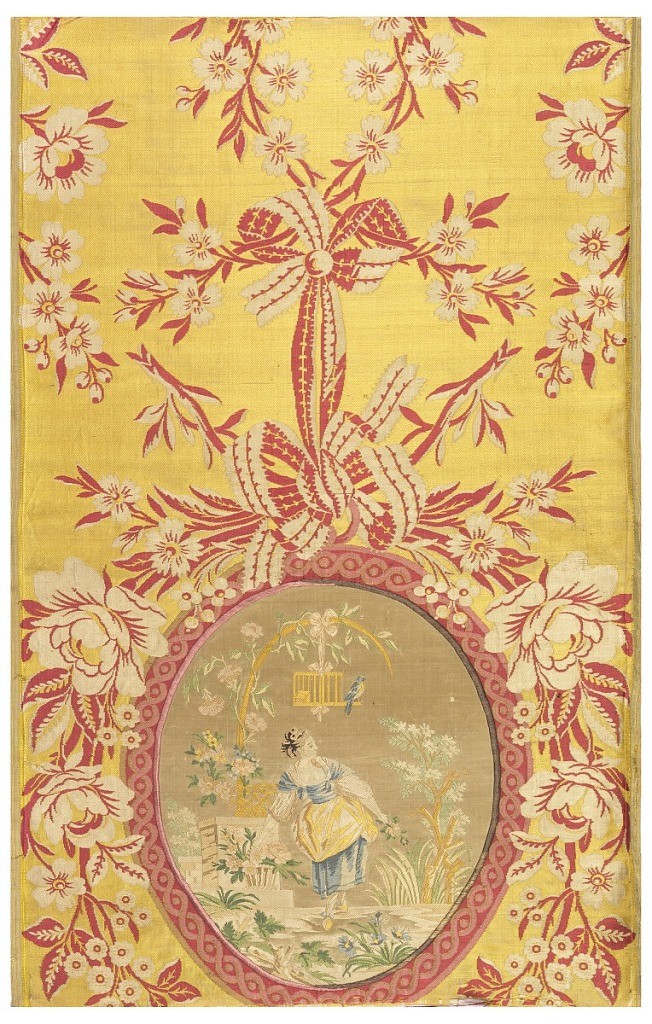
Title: Textile
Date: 18th–19th century
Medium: silk Technique: background fabric: plain weave with contiuous supplementary wefts Inset: 7&1 harness satin with brocaded wefts
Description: Panel of red, yellow and white woven silk with inset panel of pale tones showing a woman with a basket of flowers. The inset panel is earlier than the background fabric. Panel was used as a wall covering. There are still traces of glue on the back.